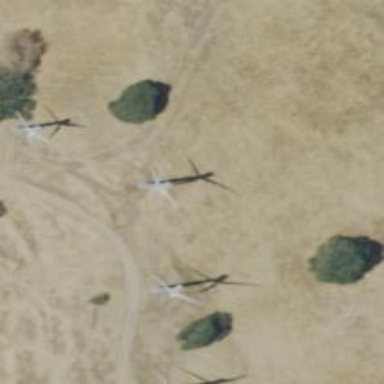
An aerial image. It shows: Wind generator with Vestas wind turbine.